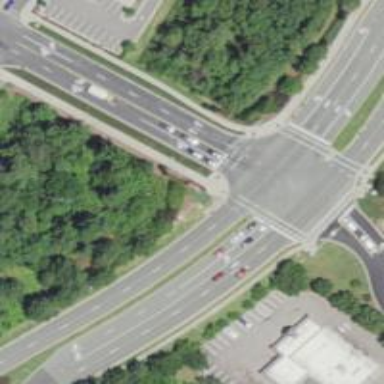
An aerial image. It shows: Marked road crossing.